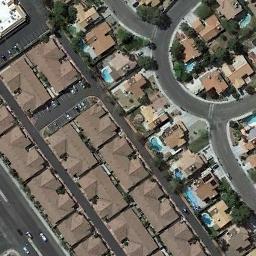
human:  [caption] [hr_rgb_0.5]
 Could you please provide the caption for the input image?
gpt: A dense residential area has lots of medium residences arranged neatly and some roads go through the residential area .

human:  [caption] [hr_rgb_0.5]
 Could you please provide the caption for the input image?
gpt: The dense residential is next to the parking lot .

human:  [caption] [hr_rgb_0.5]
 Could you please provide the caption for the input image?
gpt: In densely populated areas there are many roads and neatly lined houses and trees and a few swimming pools .

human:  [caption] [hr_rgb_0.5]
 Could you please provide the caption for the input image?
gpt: The residential area is very green .

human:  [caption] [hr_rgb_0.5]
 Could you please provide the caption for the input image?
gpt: There are many brown buildings arranged neatly on dense residential area .